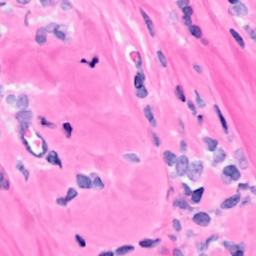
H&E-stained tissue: Breast